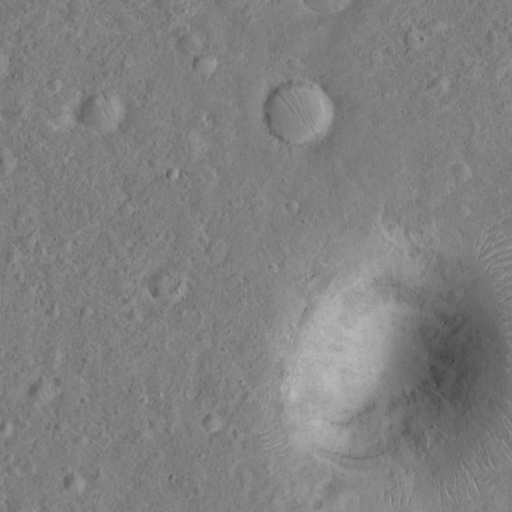
Classes present: Background, Cone